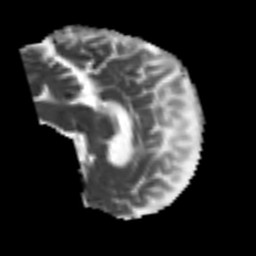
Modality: MD
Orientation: sagittal
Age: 56
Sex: male
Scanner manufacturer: siemens
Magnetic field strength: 3 T
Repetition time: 4.987 s
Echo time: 0.0792 s